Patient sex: M
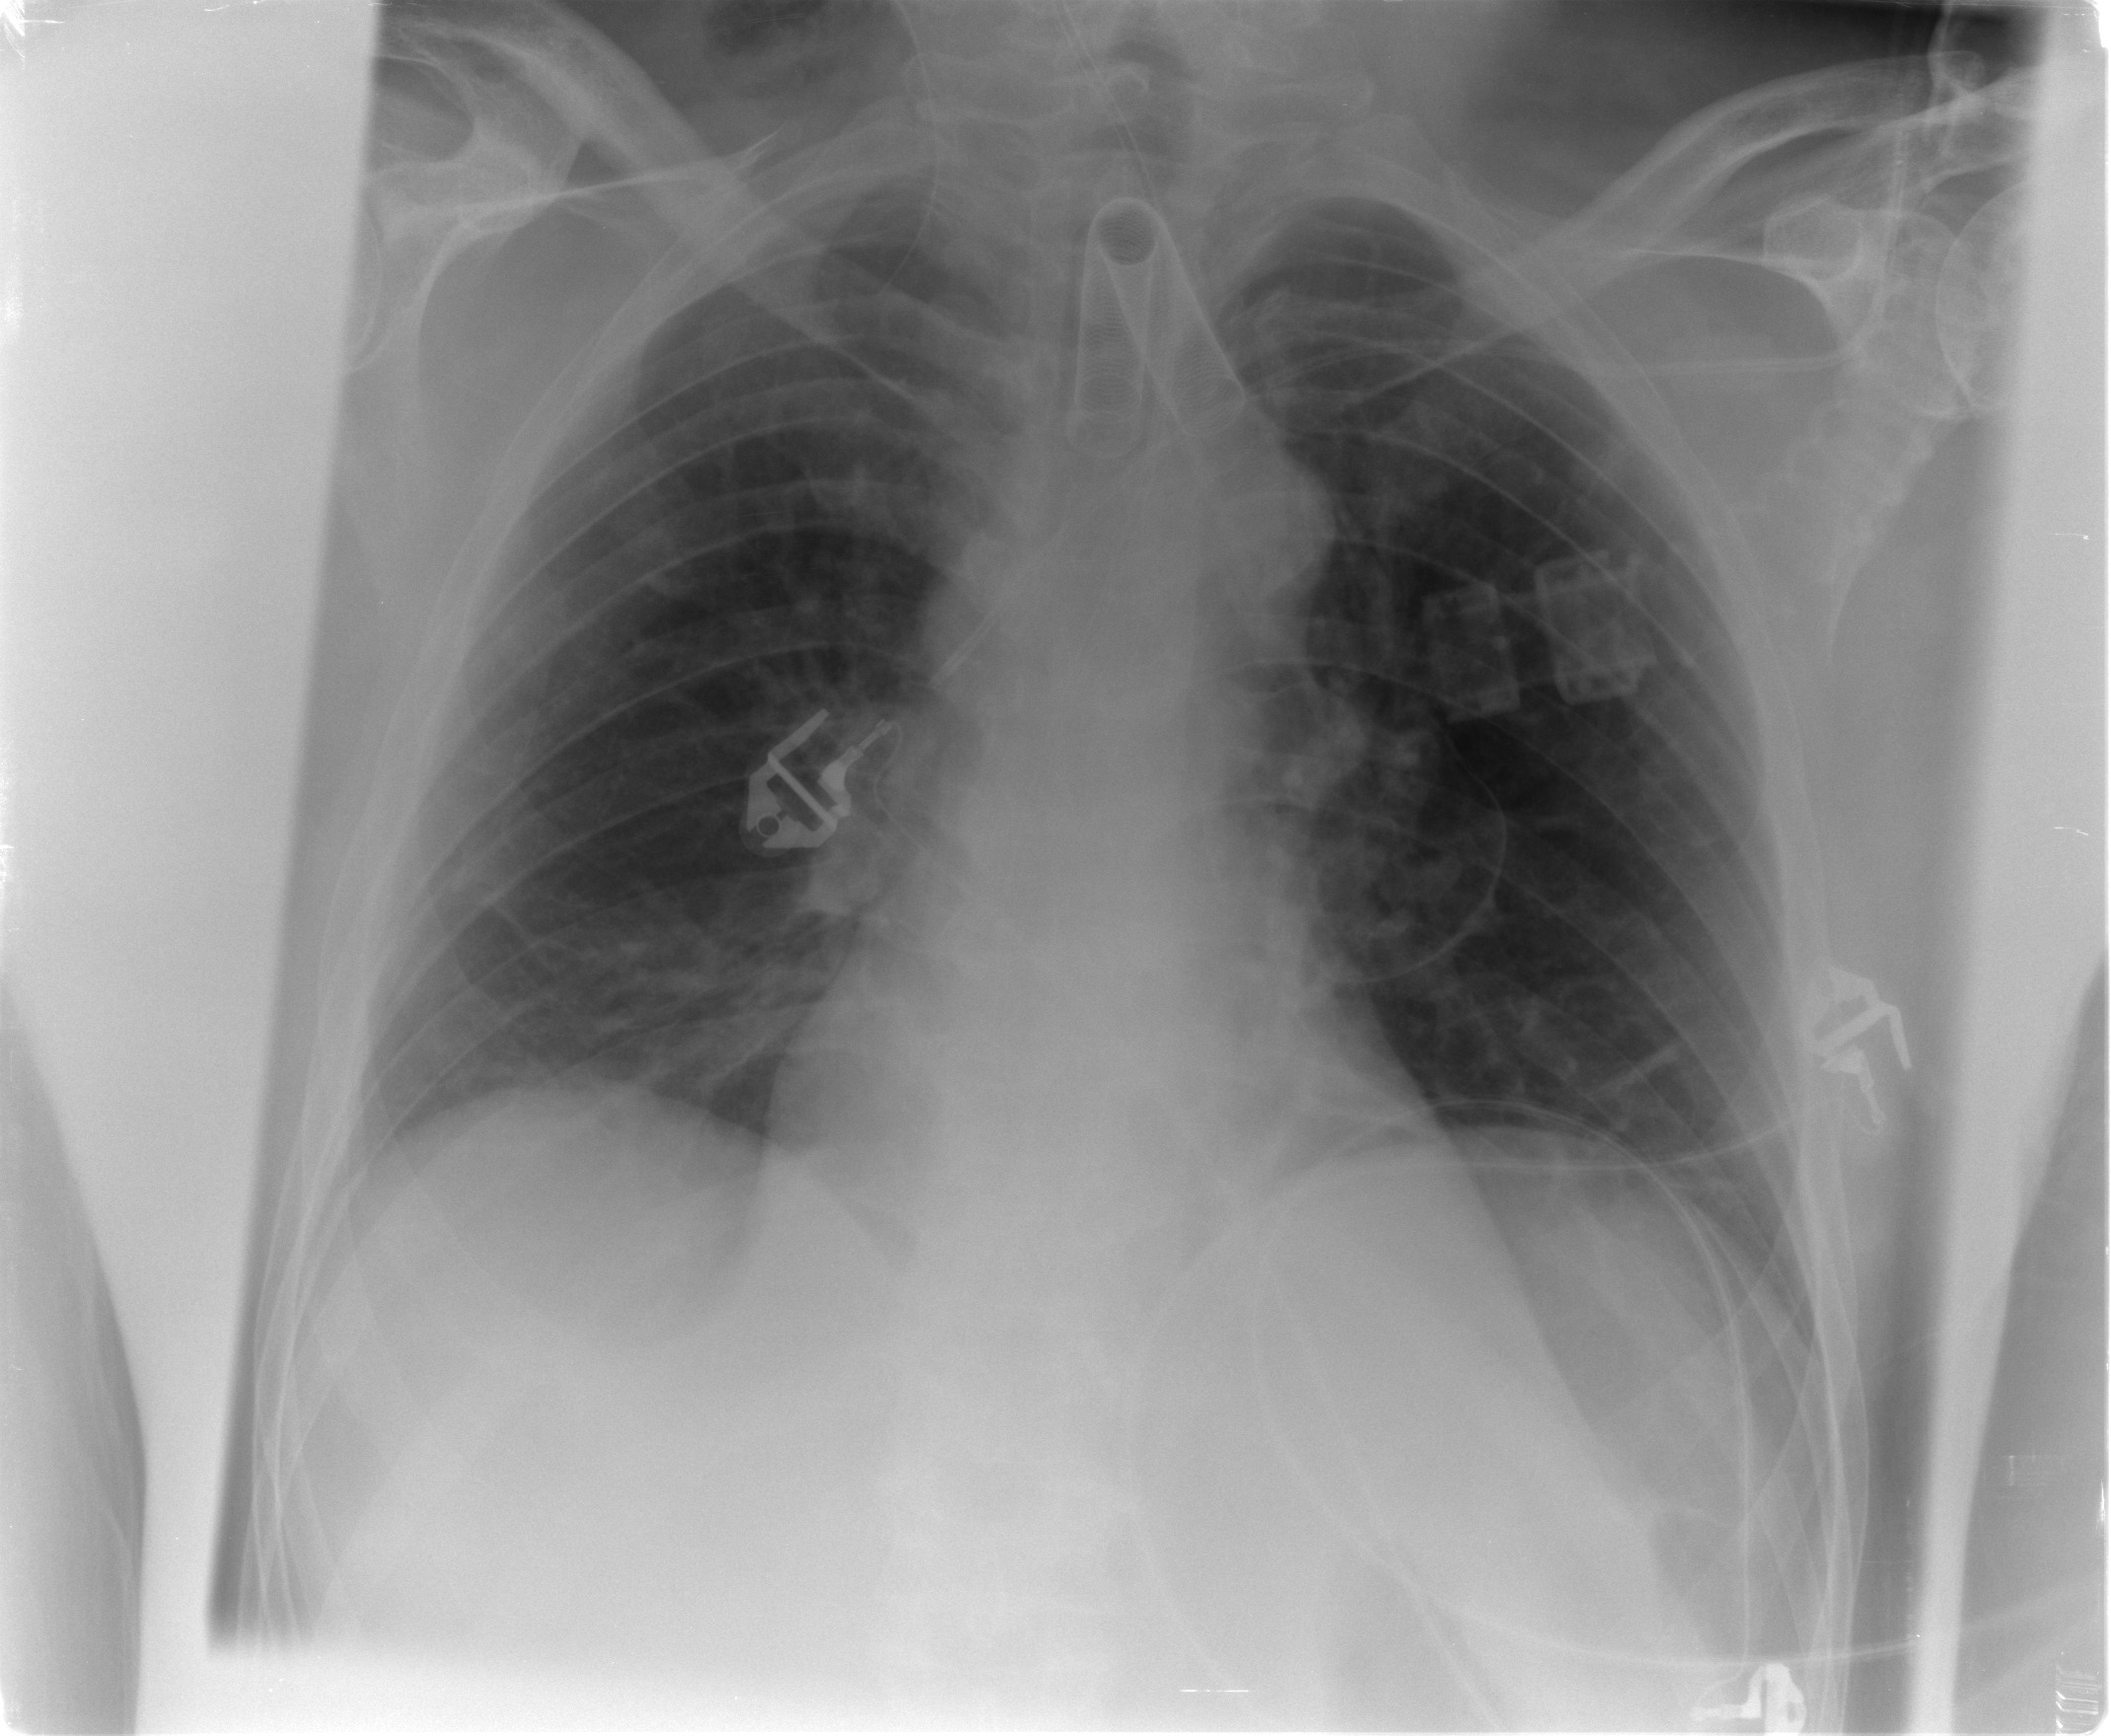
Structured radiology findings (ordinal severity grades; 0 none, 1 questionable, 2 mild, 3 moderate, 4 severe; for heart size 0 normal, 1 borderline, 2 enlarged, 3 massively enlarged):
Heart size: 0
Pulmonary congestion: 0
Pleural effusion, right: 0
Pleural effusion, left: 0
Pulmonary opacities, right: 0
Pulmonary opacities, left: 0
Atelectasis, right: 2
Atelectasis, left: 0